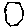
Label: hexagon